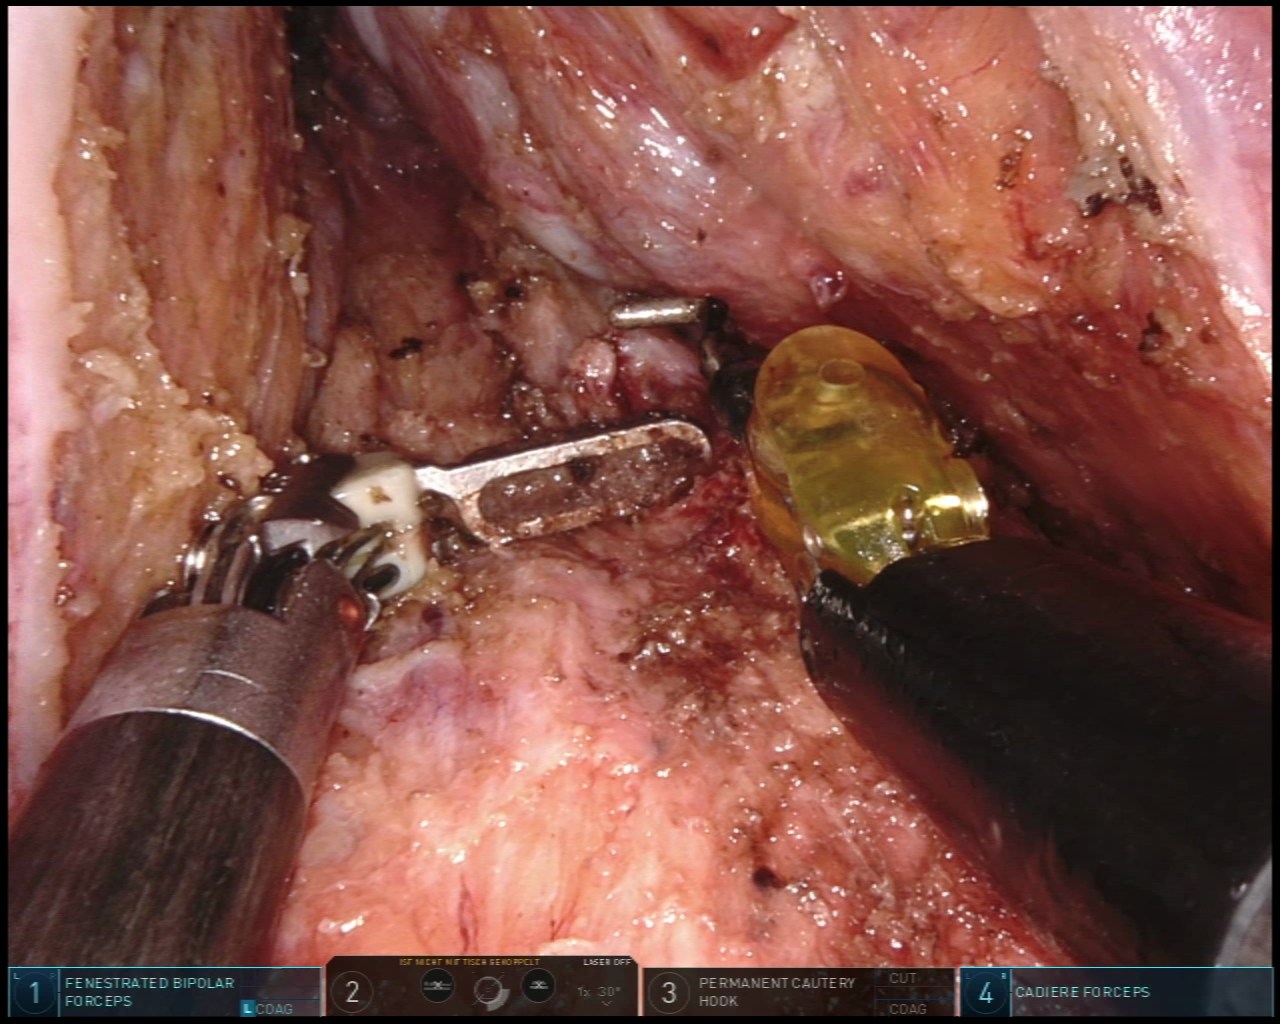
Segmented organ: vesicular_glands
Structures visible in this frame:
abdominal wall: no
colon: no
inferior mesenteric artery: no
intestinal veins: no
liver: no
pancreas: no
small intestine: no
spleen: no
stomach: no
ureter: no
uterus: no
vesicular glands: yes